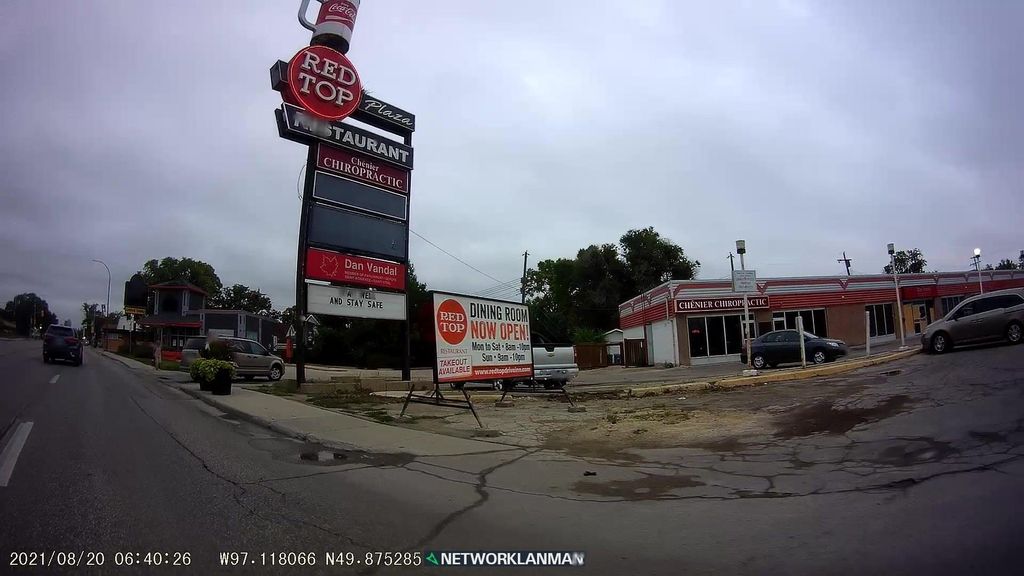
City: winnipeg